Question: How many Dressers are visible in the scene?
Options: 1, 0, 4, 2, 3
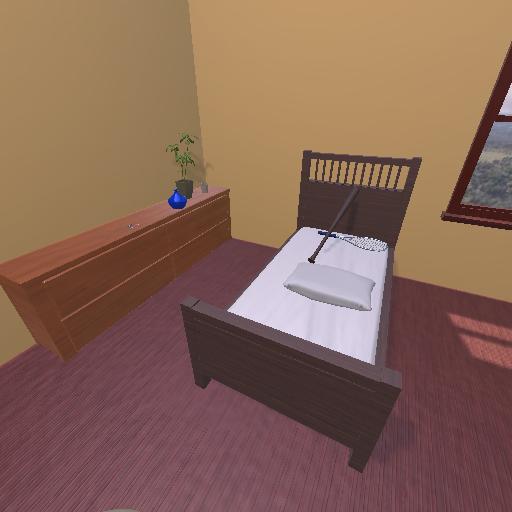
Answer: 1